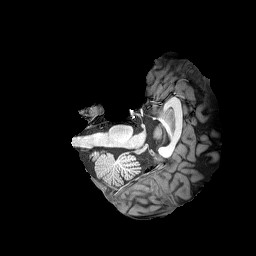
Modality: T1w
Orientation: axial
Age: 29
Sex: female
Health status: healthy